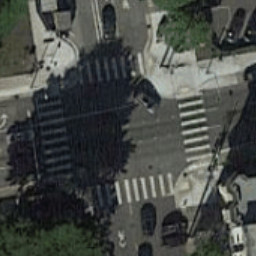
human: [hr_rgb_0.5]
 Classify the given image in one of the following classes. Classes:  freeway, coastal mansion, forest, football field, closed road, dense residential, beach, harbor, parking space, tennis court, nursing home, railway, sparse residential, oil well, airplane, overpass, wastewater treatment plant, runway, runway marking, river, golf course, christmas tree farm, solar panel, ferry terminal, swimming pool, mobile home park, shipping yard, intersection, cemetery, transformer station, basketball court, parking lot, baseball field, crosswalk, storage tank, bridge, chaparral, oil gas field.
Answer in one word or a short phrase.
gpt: crosswalk